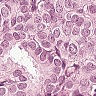
Metastatic tissue present: yes